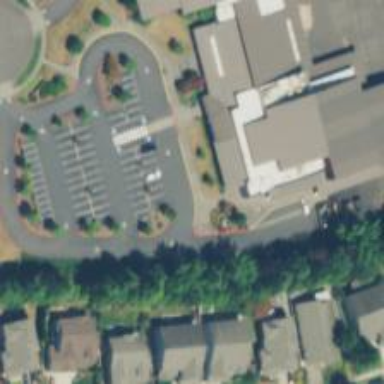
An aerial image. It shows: Parking area.